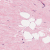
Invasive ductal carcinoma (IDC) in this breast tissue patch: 0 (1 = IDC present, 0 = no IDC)